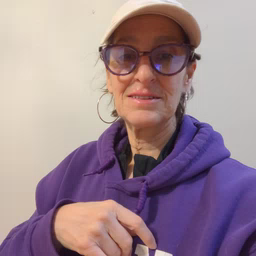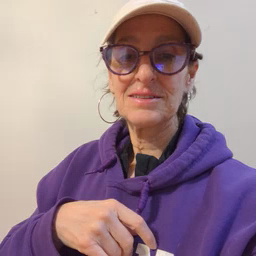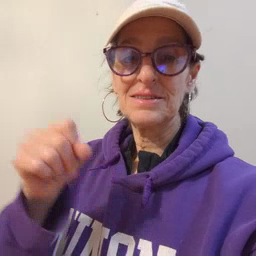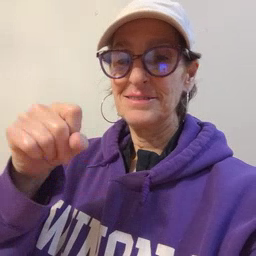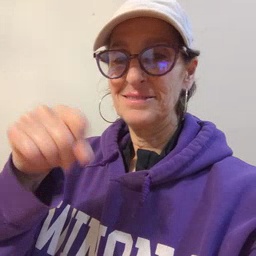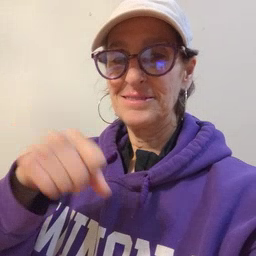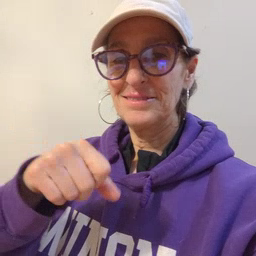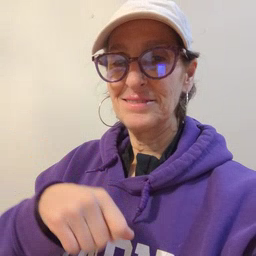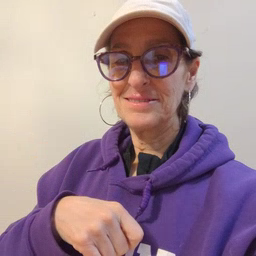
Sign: yes